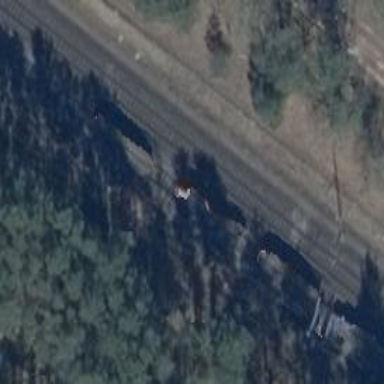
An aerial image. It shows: Railway signal.